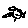
Label: bird